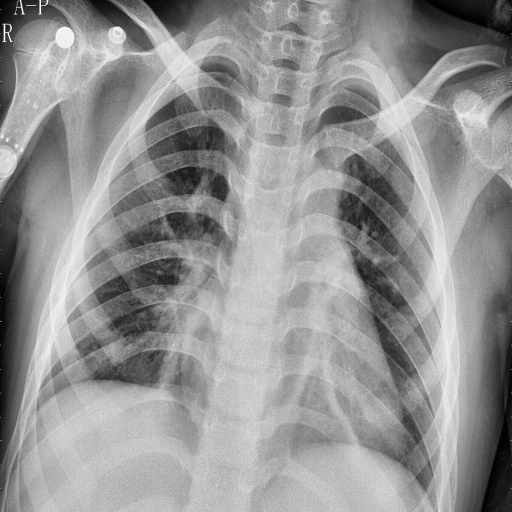
Finding: PNEUMONIA